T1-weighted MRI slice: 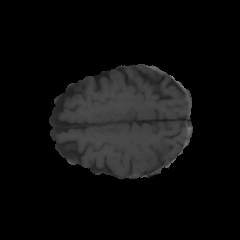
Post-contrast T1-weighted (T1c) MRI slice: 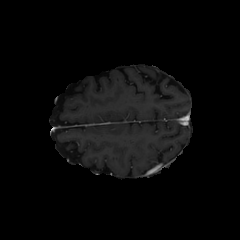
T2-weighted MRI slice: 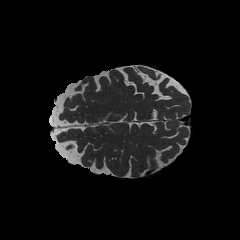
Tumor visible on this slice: yes